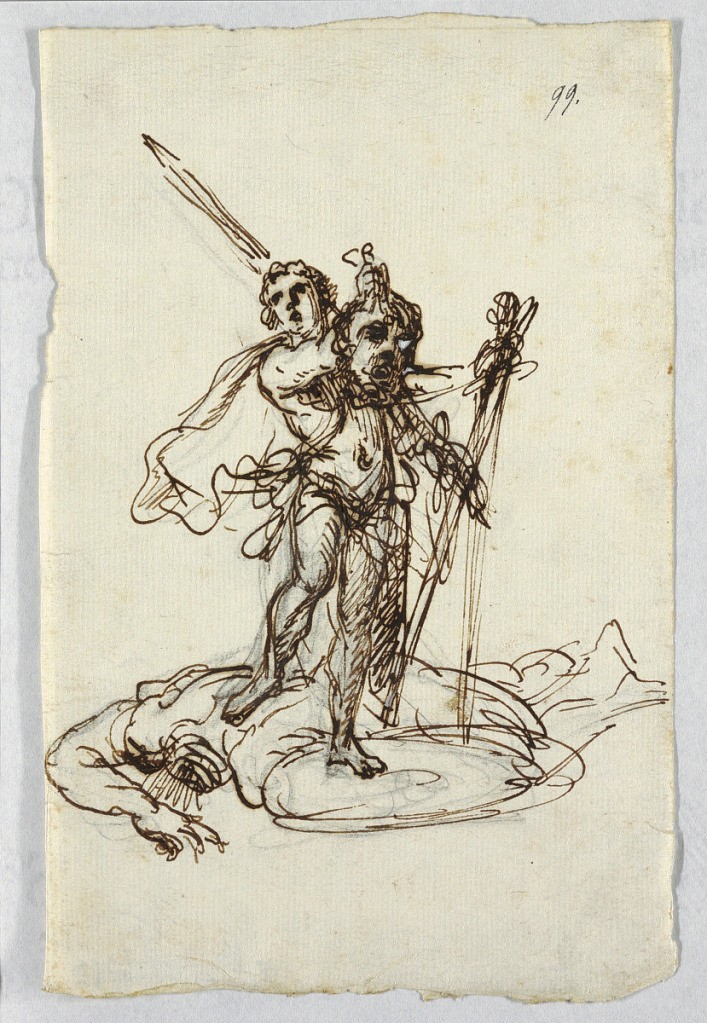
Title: Drawing
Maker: Felice Giani, Italian, 1758–1823
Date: About 1820
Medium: Pen + brown ink over bl. chalk. Paper;
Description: Shown obliquely de face standing with the right foot upon the corpse of Goliath. The outstretched right hand holds the head of the giant. The left hand shoulders the sword, and is shown outstretched leaning on the sword, for the pose of which two suggestions are made.